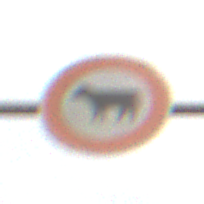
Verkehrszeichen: VerbotViehtrieb
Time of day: MorningAfternoon
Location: Outdoor (Nature)
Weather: Overcast
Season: NotSpecified
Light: Natural